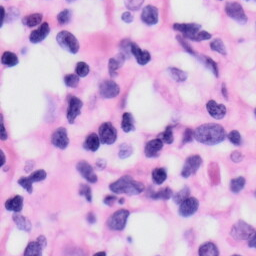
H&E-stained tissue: Skin